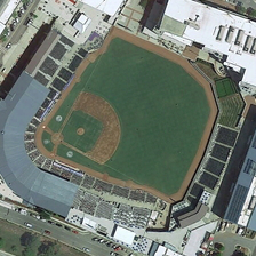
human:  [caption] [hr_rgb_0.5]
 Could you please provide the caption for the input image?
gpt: The stadium is of large scale.

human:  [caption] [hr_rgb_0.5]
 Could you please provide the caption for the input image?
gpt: There is a stadium in this land.

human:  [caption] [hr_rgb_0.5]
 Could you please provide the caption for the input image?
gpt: There is a stadium on this land.

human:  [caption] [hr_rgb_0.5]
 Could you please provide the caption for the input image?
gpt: Construction of the stadium is very big.

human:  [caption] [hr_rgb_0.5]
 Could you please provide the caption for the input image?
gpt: There's a stadium on this earth.